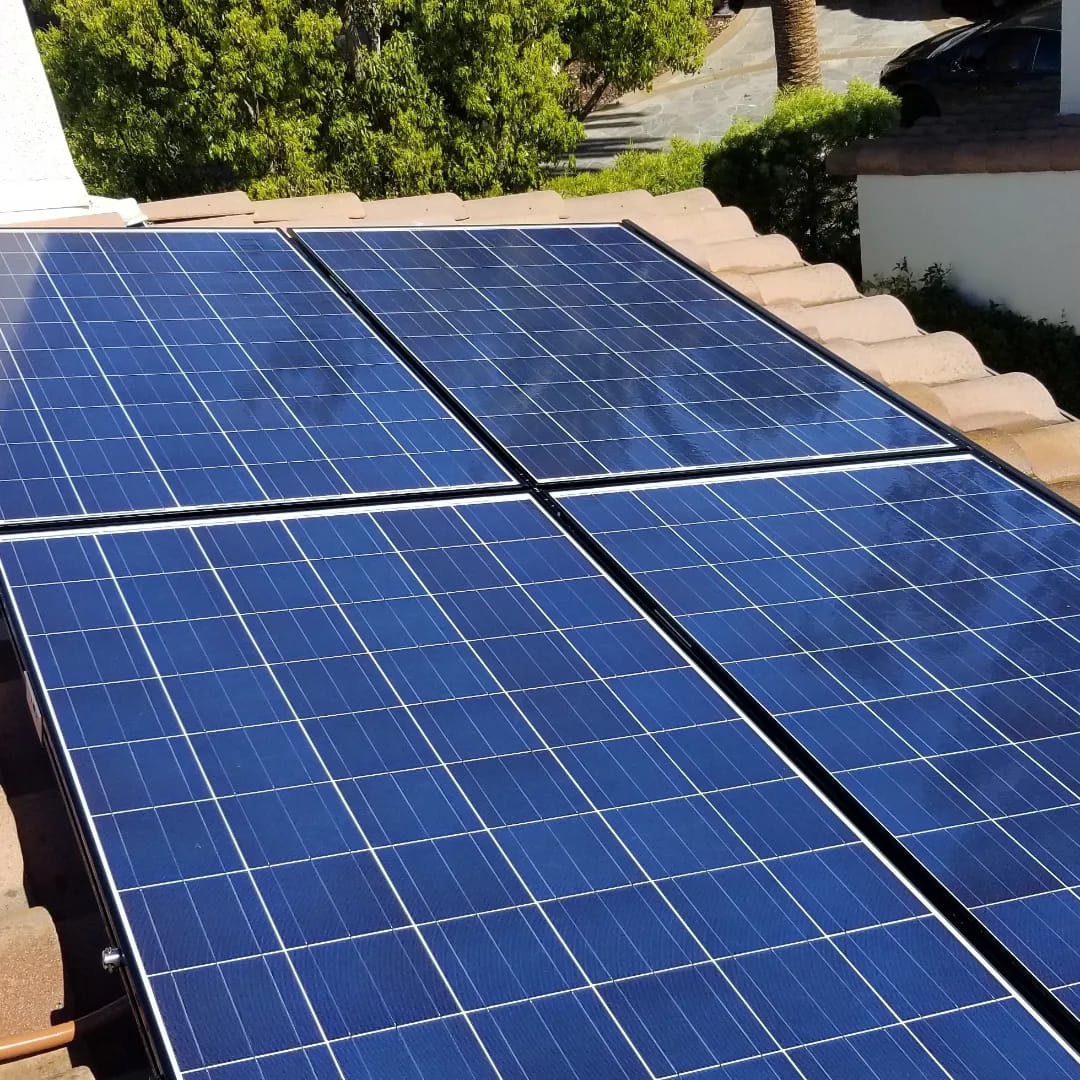
Label: Clean